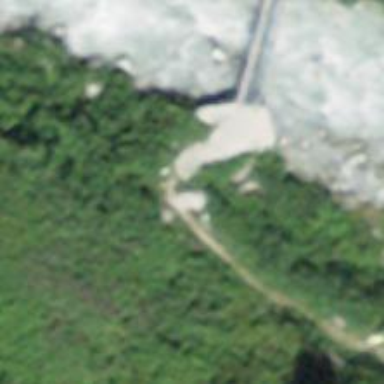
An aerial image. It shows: Path on ground bridge with grade3 tracktype.